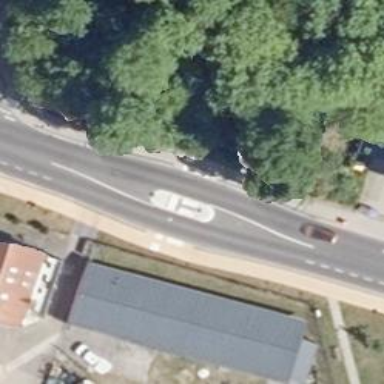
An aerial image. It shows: Uncontrolled crossing with raised island for traffic calming.